Question: How can I come up with an algorithm to find out the very next occurrence of a weekday if not found in the desired week. For example following is the screenshot of the calendar. There is no 'Tuesday' in first week of 'April'. I need an idea how can I go for the next 'Tuesday' in the next week if not present in the given week?

Below is my algorithm which is working fine in getting any week's selected weekday. I just want to add two conditions in it to iterate back and forth in the case when weekday is not present in the given week.
'''
for(var ind=0; ind<=between.length; ind++){
if (new Date(between[ind]).getMonthWeek() === baseDtWk && new Date(between[ind]).getDay() === baseDtD) {
datesToBeMarked.push(between[ind]);
console.log(" :Date: " + between[ind] + " :Week: " + new Date(between[ind]).getMonthWeek());
console.log("Date entered : " + new Date(between[ind]));
}
}
'''
In above code 'baseDtWk' & 'baseDtD' contains the week and day.
is an integer from '1 to 5'.
is an integer from '0 to 6' representing weekday from 'sun' to 'sat'.
'for-loop' iterates over all the array elements & push the elements into another array which has same week and weekday in a month. So ideally it is fulfilling the purpose in happy scenario, where every time weekday is available. Unlike the above case. Any ideas, guidance will be highly appreciable. Thanks.
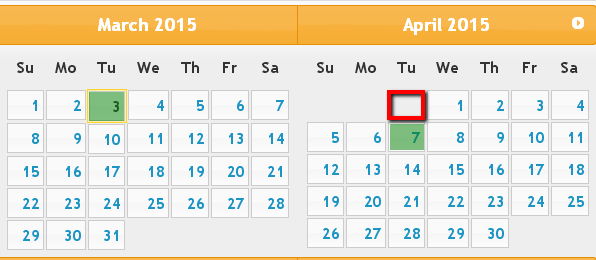
Answer: By looking at your code it looks like you already have the structure in place just need to know how to utilize it.
I'm going to slightly modify your 'if condition' as shown below.
'''
for(var ind=0; ind<=between.length; ind++){
var thisDt = new Date(between[ind]);
if (thisDt.getMonthWeek() === baseDtWk && thisDt.getDay() === baseDtD) {
datesToBeMarked.push(thisDt);
console.log(" :Date: " + between[ind] + " :Week: " + thisDt.getMonthWeek());
console.log("Date entered : " + new Date(between[ind]));
}
}
'''
Just by adding a 'var thisDt = new Date(between[ind])' you can get much cleaner code than before.
Now look at your code carefully you are already scanning each date by its week and weekday in your 'if-condition'. And qualified element goes to 'datesToBeMarked[]' array.
You need to introduce another 'if-condition' which will walk through the 'between[]' array and will scan every 'base day' (You call it base which is the first element in your 'between[]' array). Now the 'if-condition' will look like as below.
'''
for(var ind=0; ind<=between.length; ind++){
var thisDt = new Date(between[ind]);
if (thisDt.getMonthWeek() === baseDtWk && thisDt.getDay() === baseDtD) {
datesToBeMarked.push(thisDt);
console.log(" :Date: " + between[ind] + " :Week: " + thisDt.getMonthWeek());
console.log("Date entered : " + new Date(between[ind]));
}else if(thisDt.getDay() === baseDtD && thisDt.getMonth()!==new Date(datesToBeMarked[ind-1]).getMonth()){
//some magic needs to be done here
}
}
'''
What is happening above in the 'else-if'? It is checking your already selected 'Tuesday' with the next element. If it is coming in the same month then reject it. Otherwise let it come inside the 'if-condition' to see the magical move. :)
Lastly here inside your 'else-if' you need a function to be called which will find you the 'next occurrence' of the 'Tuesday' if it is not in place initially in the first week as shown in your picture above.
Function for finding the day will look like as written below. And you are all set hopefully.
Following function needs to be replaced inside your 'else-if' with this comment '//some magic needs to be done here'.
'''
function nthDay(nth, weekday, month, year) {
var nthDate = new Date(year, month + ((nth <= 0) ? 1 : 0), 1);
var dayofweek = nthDate.getDay();
var offset = weekday - dayofweek;
nthDate = new Date(year, month + ((nth <= 0) ? 1 : 0), nthDate.getDate() + (offset + (nth - (offset >= 0 ? 1 : 0)) * 7));
if (nthDate.getMonth() !== month) {
return false;
} else {
return nthDate;
}
}
'''
Happy Coding :)